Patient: sex F, age 69
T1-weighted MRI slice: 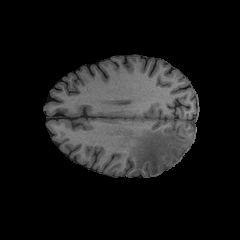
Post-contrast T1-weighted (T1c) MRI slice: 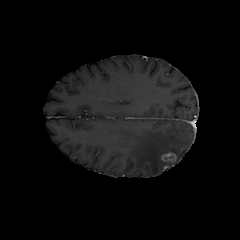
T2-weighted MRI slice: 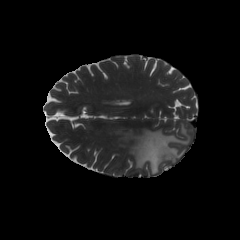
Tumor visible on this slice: yes
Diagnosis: Glioblastoma, IDH-wildtype
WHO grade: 4